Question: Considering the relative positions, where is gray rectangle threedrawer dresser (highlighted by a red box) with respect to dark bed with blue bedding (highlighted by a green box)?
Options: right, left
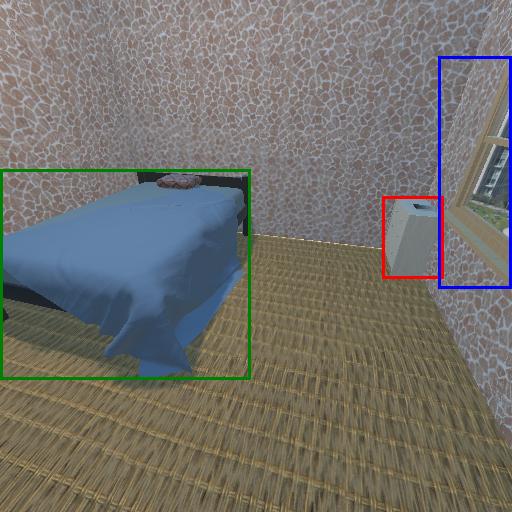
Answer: right